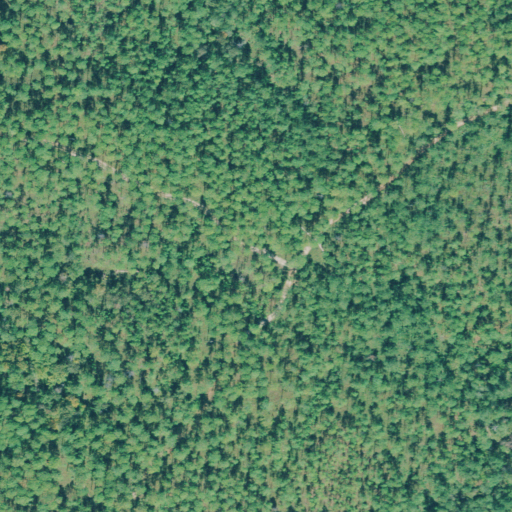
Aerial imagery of mountain in Georgia named Rockwood Hill containing evergreen forest and mixed forest